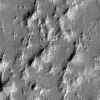
Atmospheric dust classification: not_dusty